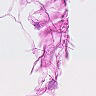
Metastatic tissue present: no